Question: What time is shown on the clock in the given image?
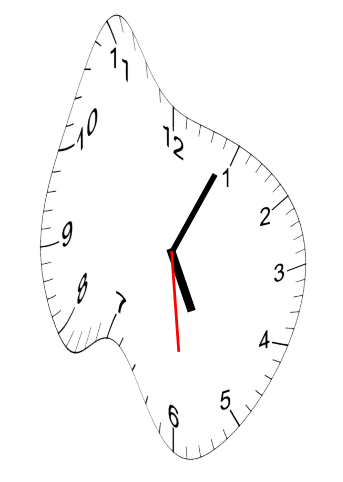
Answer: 05:04:29